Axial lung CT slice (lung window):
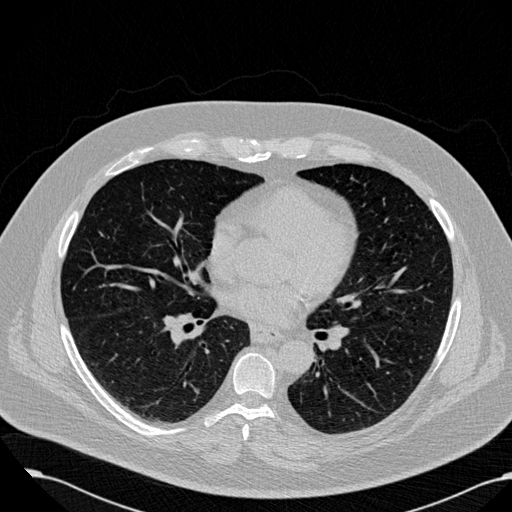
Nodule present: no